二年级 · 画法几何学
面各图分别是谁看到的? 连一连。(8 分)

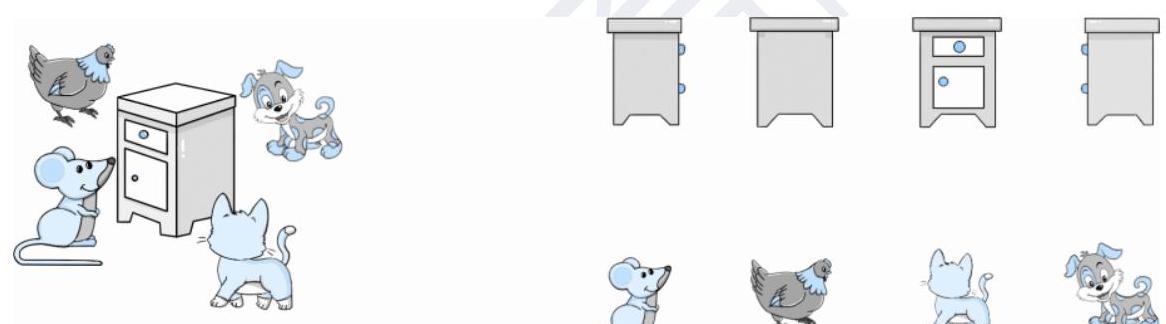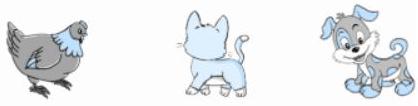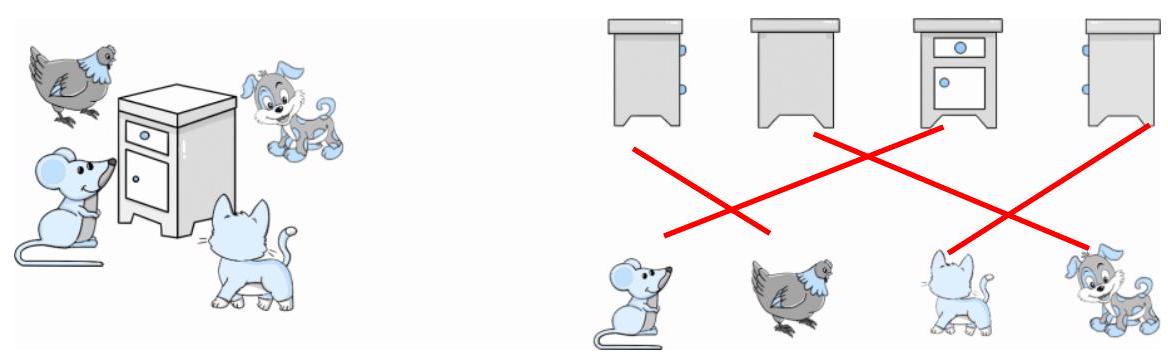
答案: 面各图分别是谁看到的? 连一连。(8 分)